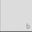
Piece: xx